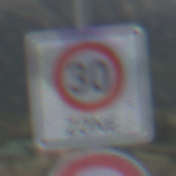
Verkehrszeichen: BeginnZone30
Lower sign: Ueberholverbot
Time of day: Midday
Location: Outdoor (Nature)
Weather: PartlyCloudy
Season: NotSpecified
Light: Natural